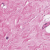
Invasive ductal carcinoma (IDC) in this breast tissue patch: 0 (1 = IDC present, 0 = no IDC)